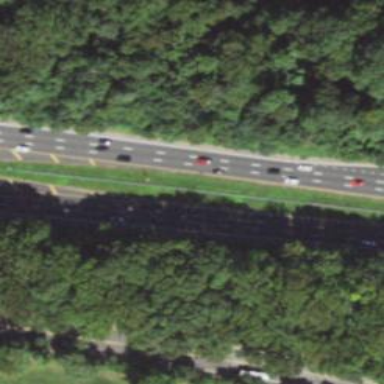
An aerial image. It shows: View of motorway.